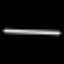
Label: line